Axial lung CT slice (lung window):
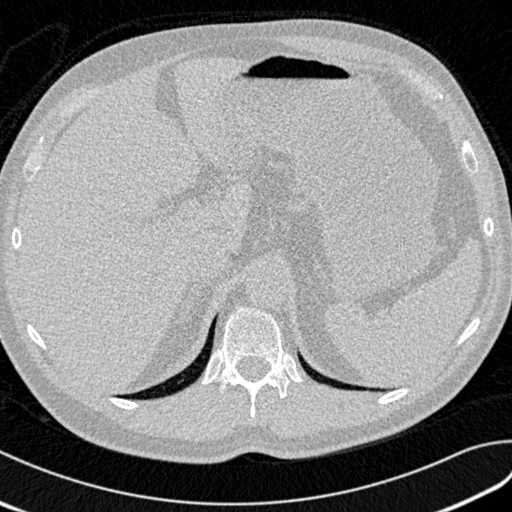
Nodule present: no